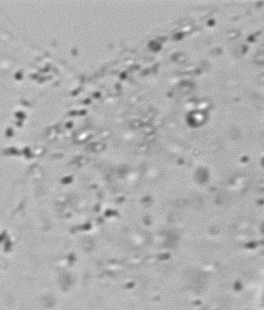
Label: Phaeocystis_debris